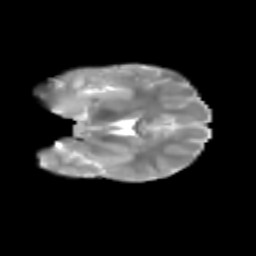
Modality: T2w
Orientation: coronal
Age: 7
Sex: female
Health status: healthy